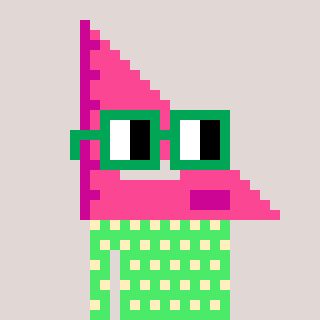
a pixel art character with square green glasses, a squadron ruler-shaped head and a teal-colored body on a warm background